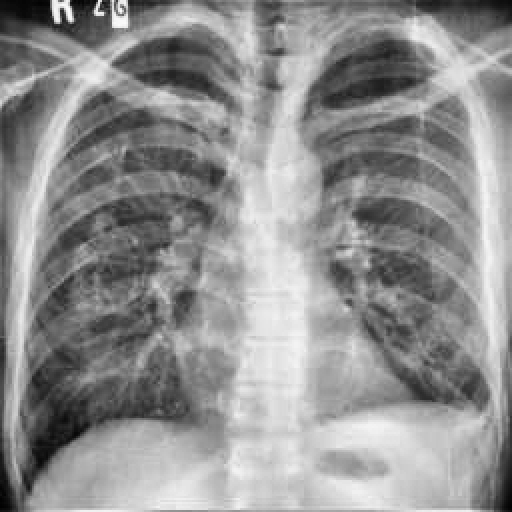
Finding: TUBERCULOSIS